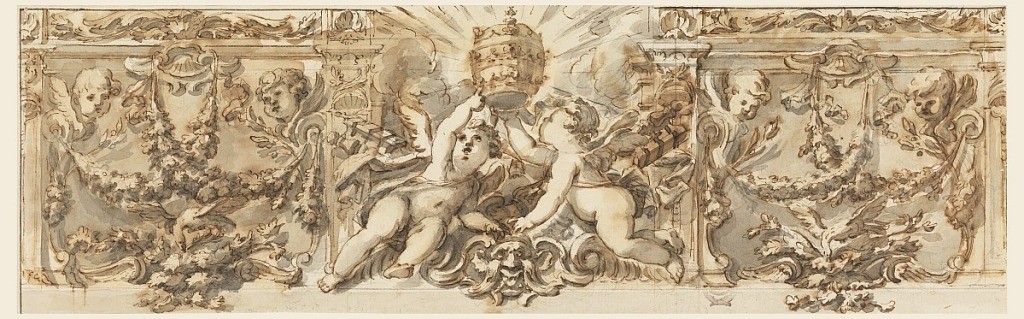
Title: Decoration of a Frieze
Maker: Filippo Marchionni, Italian, 1732–1805
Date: ca. 1770
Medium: Black crayon, pen and sepia ink, brush and gray watercolor on laid paper
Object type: Drawing
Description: In the center, two angels are supporting a tiara, behind them are crossed keys. Beside two panels, each to be decorated alike. On top a frieze with rinceaux. Two crossed festoons are supported above by an escutcheon, and at the sides by volutes having on top a cherub. Below is a bunch of leaves and fruits, with a flying bird.